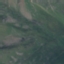
Land use / land cover class: HerbaceousVegetation